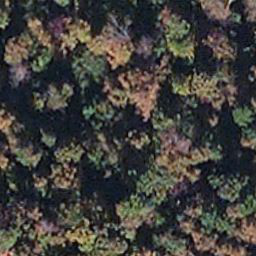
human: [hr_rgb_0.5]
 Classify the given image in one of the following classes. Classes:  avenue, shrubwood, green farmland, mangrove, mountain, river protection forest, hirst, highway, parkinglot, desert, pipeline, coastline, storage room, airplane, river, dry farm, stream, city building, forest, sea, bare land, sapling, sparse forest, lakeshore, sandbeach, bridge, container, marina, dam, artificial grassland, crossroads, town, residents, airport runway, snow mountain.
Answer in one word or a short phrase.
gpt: mangrove